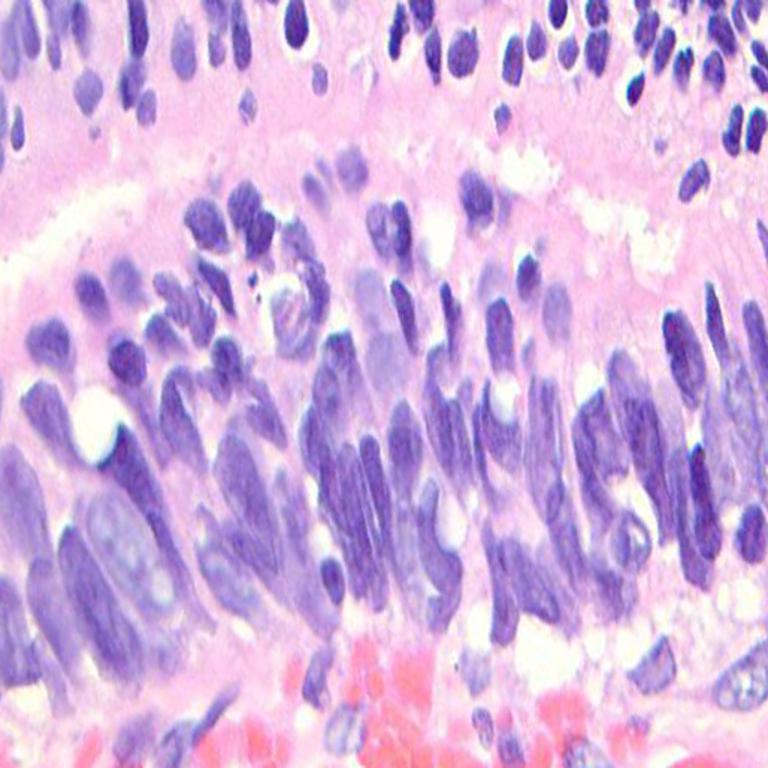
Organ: colon
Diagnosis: adenocarcinomas